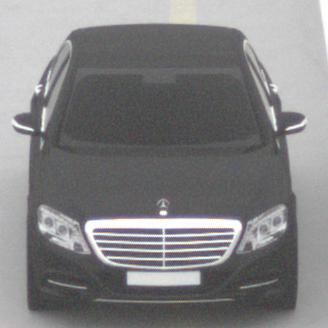
Make: Mercedes-Benz
Model: S 400 HYBRID
Detailed model: S-Class (222) Limousine
Model produced from: 2013/05
Model produced until: 2015/04
Doors: 4
Color: black
Road condition: dry road
Daytime: midday
Contrast: low contrast